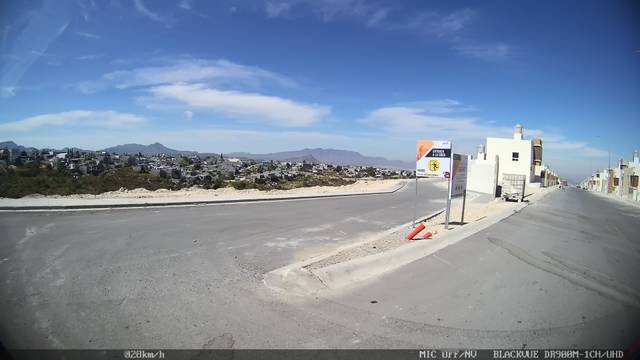
Region: Mexico
Coordinates: 25.387, -100.971